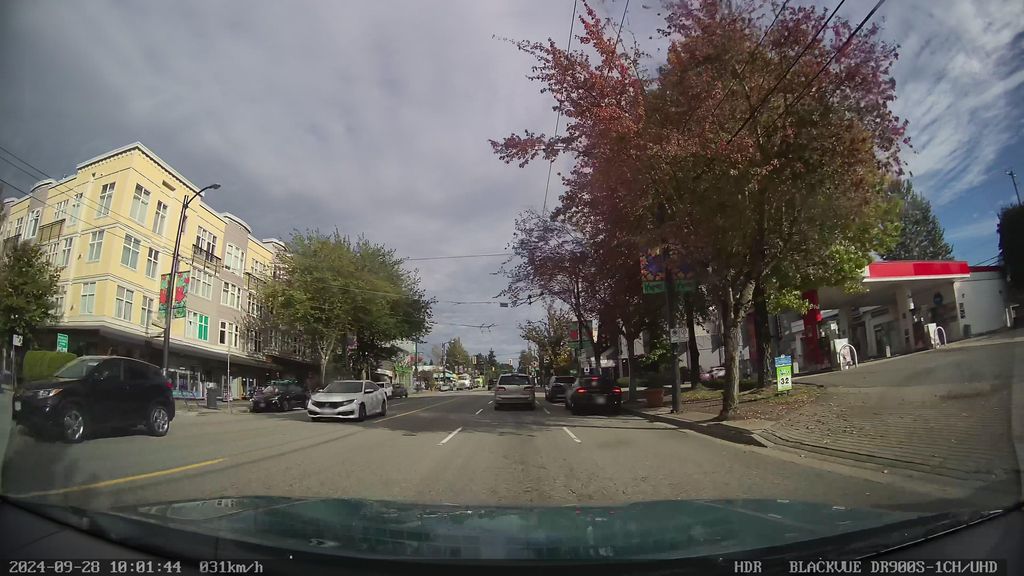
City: vancouver